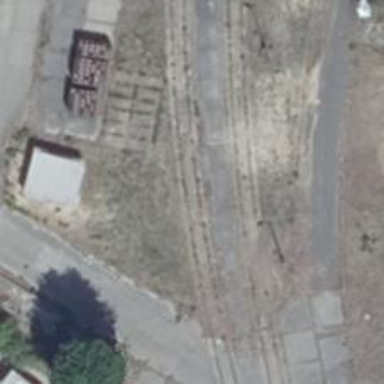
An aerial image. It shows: Railway spur service.